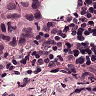
Metastatic tissue present: yes